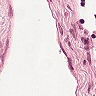
Metastatic tissue present: no